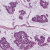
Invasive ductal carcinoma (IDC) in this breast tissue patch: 1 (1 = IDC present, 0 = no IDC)